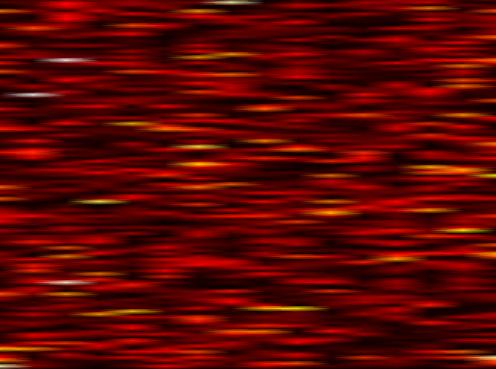
Label: UFMC